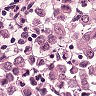
Metastatic tissue present: yes